Question: I have a button control which is bind to a command (using mvvmlight) which shows an alert if any validation fails. I have set a custom style for it, but when the alert appears the button remains highlighted. how to get rid of it?
The problem seems to be a focus bcz when the focus is on textbox, it works correctly.
This is the resource style
'''
<Style x:Key="ButtonStyleNoSpacing" TargetType="Button">
<Setter Property="Background" Value="Transparent"/>
<Setter Property="BorderBrush" Value="{StaticResource AppForegroundBrush}"/>
<Setter Property="Foreground" Value="{StaticResource AppForegroundBrush}"/>
<Setter Property="BorderThickness" Value="{StaticResource PhoneBorderThickness}"/>
<Setter Property="FontFamily" Value="{StaticResource PhoneFontFamilySemiBold}"/>
<Setter Property="FontSize" Value="{StaticResource PhoneFontSizeMedium}"/>
<Setter Property="Padding" Value="10,5"/>
<Setter Property="Template">
<Setter.Value>
<ControlTemplate TargetType="Button">
<Grid Background="Transparent">
<VisualStateManager.VisualStateGroups>
<VisualStateGroup x:Name="CommonStates">
<VisualState x:Name="Normal"/>
<VisualState x:Name="MouseOver"/>
<VisualState x:Name="Pressed">
<Storyboard>
<ObjectAnimationUsingKeyFrames Storyboard.TargetProperty="Foreground" Storyboard.TargetName="ContentContainer">
<DiscreteObjectKeyFrame KeyTime="0" Value="{StaticResource AppChromeBrush}"/>
</ObjectAnimationUsingKeyFrames>
<ObjectAnimationUsingKeyFrames Storyboard.TargetProperty="Background" Storyboard.TargetName="ButtonBackground">
<DiscreteObjectKeyFrame KeyTime="0" Value="{StaticResource AppThemeBrush}"/>
</ObjectAnimationUsingKeyFrames>
</Storyboard>
</VisualState>
<VisualState x:Name="Disabled">
<Storyboard>
<ObjectAnimationUsingKeyFrames Storyboard.TargetProperty="Foreground" Storyboard.TargetName="ContentContainer">
<DiscreteObjectKeyFrame KeyTime="0" Value="{StaticResource PhoneDisabledBrush}"/>
</ObjectAnimationUsingKeyFrames>
<ObjectAnimationUsingKeyFrames Storyboard.TargetProperty="BorderBrush" Storyboard.TargetName="ButtonBackground">
<DiscreteObjectKeyFrame KeyTime="0" Value="{StaticResource PhoneDisabledBrush}"/>
</ObjectAnimationUsingKeyFrames>
<ObjectAnimationUsingKeyFrames Storyboard.TargetProperty="Background" Storyboard.TargetName="ButtonBackground">
<DiscreteObjectKeyFrame KeyTime="0" Value="Transparent"/>
</ObjectAnimationUsingKeyFrames>
</Storyboard>
</VisualState>
</VisualStateGroup>
</VisualStateManager.VisualStateGroups>
<Border x:Name="ButtonBackground" BorderBrush="{TemplateBinding BorderBrush}" BorderThickness="{TemplateBinding BorderThickness}" Background="{TemplateBinding Background}" CornerRadius="0" >
<ContentControl x:Name="ContentContainer" ContentTemplate="{TemplateBinding ContentTemplate}" Content="{TemplateBinding Content}" Foreground="{TemplateBinding Foreground}" HorizontalContentAlignment="{TemplateBinding HorizontalContentAlignment}" Padding="{TemplateBinding Padding}" VerticalContentAlignment="{TemplateBinding VerticalContentAlignment}"/>
</Border>
</Grid>
</ControlTemplate>
</Setter.Value>
</Setter>
</Style>
'''

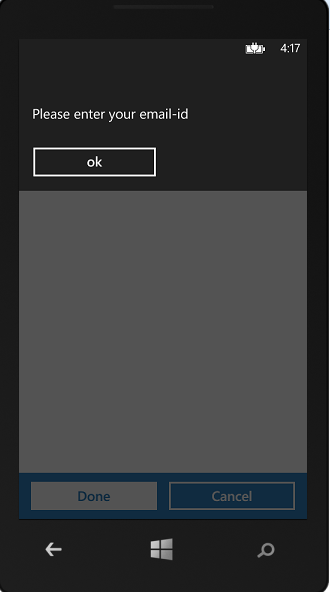
Answer: You should use the 'Dispatcher.BeginInvoke'. It will execute the 'MessageBox.Show' method a little bit later, allowing the 'VisualState' animation to finish.
'''
private void Button_Click(object sender, RoutedEventArgs e)
{
Deployment.Current.Dispatcher.BeginInvoke(() =>
{
MessageBox.Show("Please enter your email-id");
});
}
'''